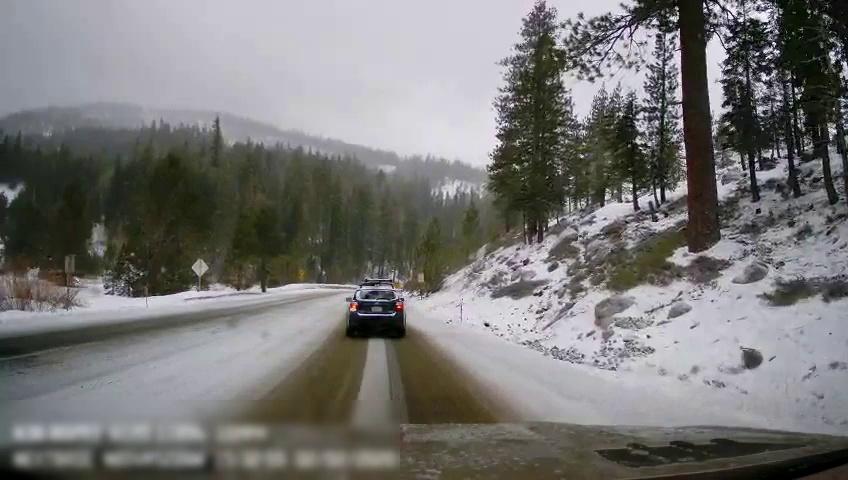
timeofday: Day
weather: Snowy
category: Drivable Space
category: Vehicles | Car
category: Traffic | Signs
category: Traffic | Signs